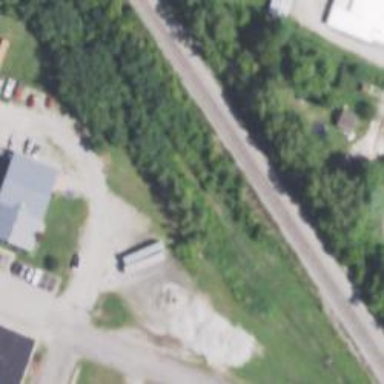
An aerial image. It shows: Railway service station.